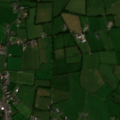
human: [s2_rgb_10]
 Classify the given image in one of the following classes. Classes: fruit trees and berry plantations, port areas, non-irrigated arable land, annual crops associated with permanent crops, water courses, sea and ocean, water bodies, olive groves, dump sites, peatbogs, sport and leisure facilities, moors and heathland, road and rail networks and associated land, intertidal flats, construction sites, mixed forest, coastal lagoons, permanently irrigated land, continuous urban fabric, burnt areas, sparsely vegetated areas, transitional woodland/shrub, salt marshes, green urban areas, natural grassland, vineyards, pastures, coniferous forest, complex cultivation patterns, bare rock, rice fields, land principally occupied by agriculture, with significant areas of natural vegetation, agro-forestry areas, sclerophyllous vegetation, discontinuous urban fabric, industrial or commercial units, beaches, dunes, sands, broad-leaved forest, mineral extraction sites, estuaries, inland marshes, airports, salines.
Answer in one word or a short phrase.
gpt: pastures